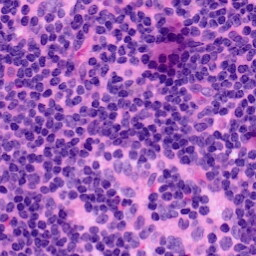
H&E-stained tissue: LymphNode